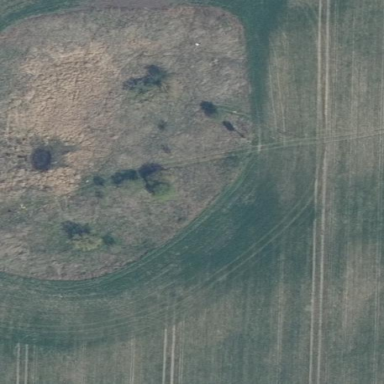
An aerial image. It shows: Area covered with grass.